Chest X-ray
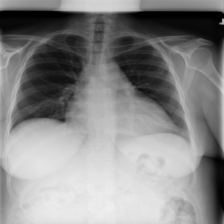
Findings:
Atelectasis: negative
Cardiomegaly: negative
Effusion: negative
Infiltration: negative
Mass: negative
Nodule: negative
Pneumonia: negative
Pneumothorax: negative
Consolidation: negative
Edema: negative
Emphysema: negative
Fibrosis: negative
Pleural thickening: negative
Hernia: negative